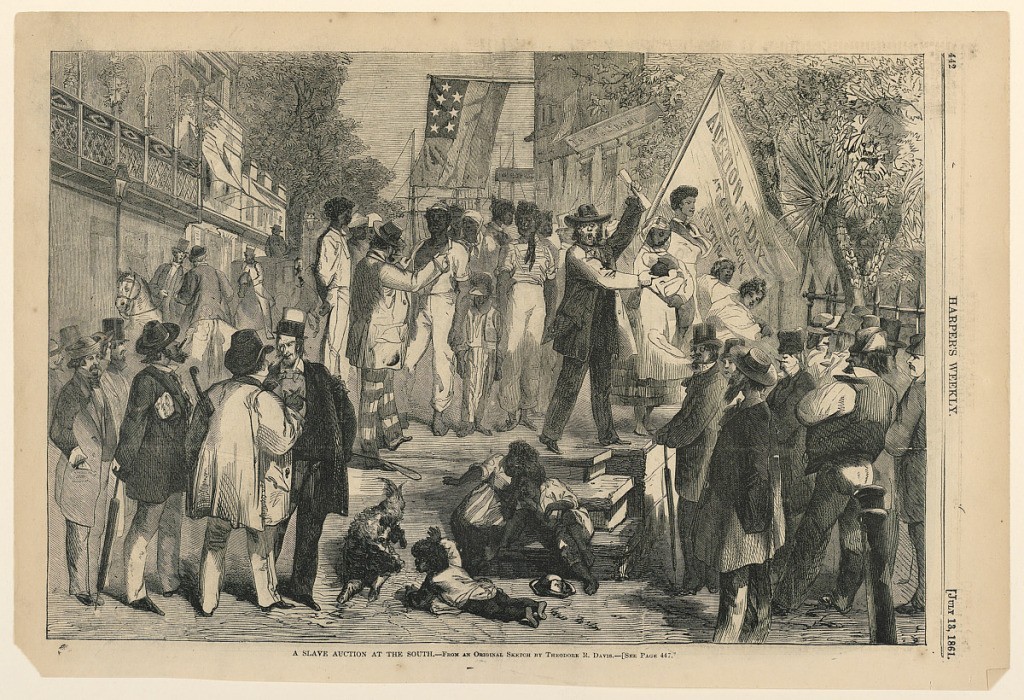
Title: A Slave Auction in the South, from Harper's Weekly, July 13, 1861, p. 442.
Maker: Theodore Russell Davis, American, 1840 - 1894
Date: July 13, 1861
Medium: Wood engraving in black ink on newsprint paper
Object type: Print
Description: Horizontal outdoor scene with a raised platform at center with a group of African-Americans standing on it and facing the spectator.  The auctioneer is standing on the right of the platform, while number of men stand to the right and left in front.